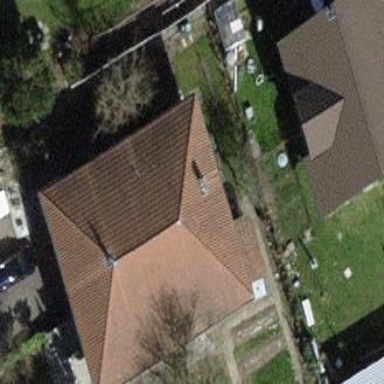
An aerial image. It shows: Building with tile roof.